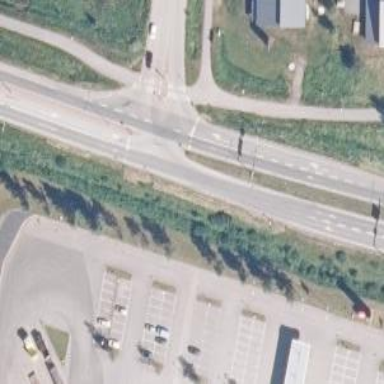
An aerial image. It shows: Asphalt road classified as trunk highway.